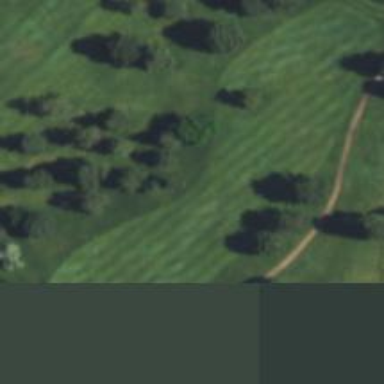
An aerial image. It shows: Grassy area designated as golf fairway.